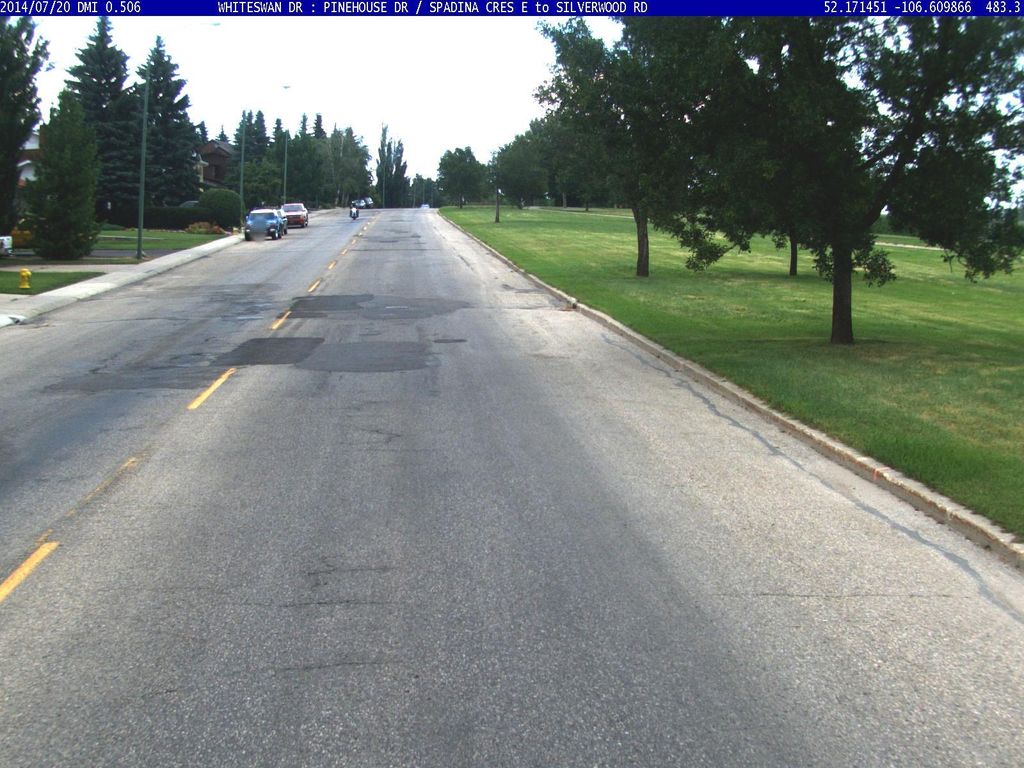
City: saskatoon